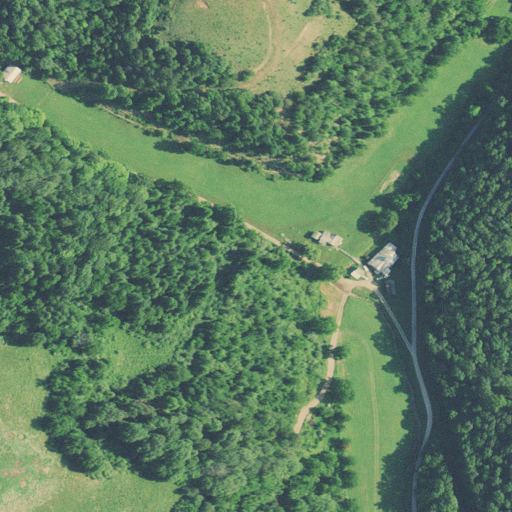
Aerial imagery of valley in West Virginia named Berry Hollow containing deciduous forest, pasture, open development, mixed forest, medium intensity development, and low intensity development